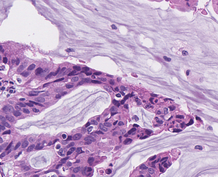
Tumor epithelial tissue: yes
Tumor-associated stroma tissue: no
Normal tissue: no